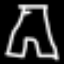
Label: pants